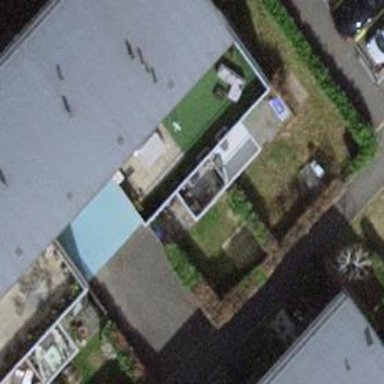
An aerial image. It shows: Garden surrounded by fence.